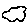
Label: cloud